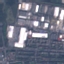
Land use / land cover: Industrial